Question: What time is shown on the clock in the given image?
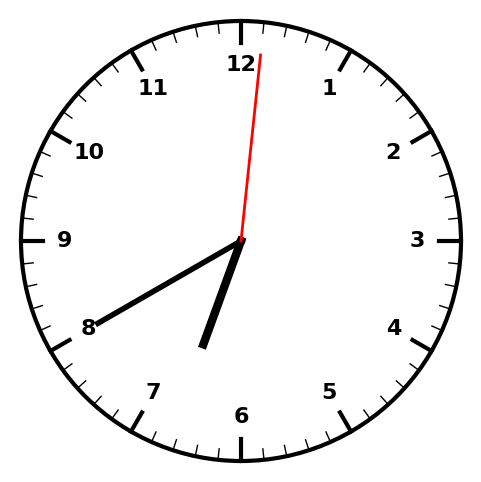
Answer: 06:40:01